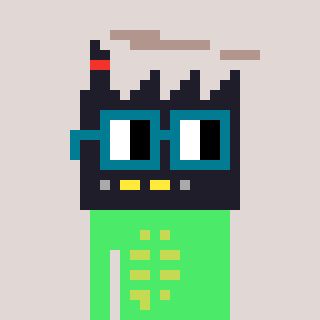
a pixel art character with square dark green glasses, a factory-shaped head and a teal-colored body on a warm background